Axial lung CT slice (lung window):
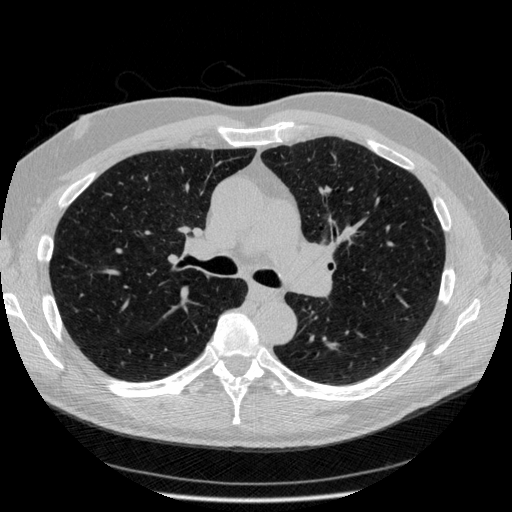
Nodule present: no